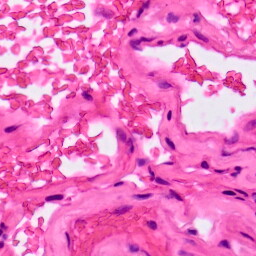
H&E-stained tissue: Lung